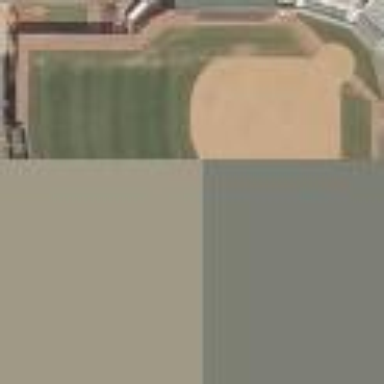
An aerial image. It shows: Softball pitch for leisure and sport activities.